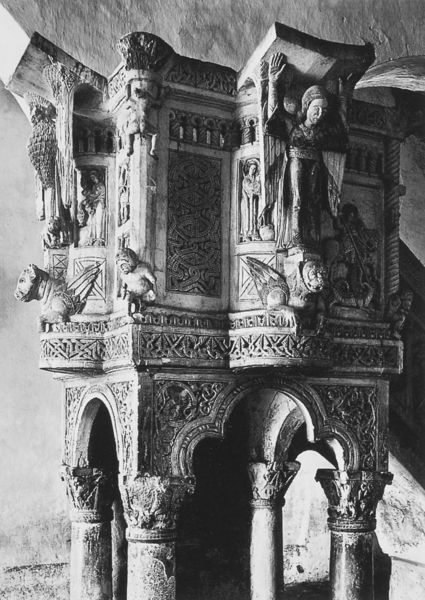
Titel: Kanzel von S. Maria del Lago, Moscufo
Standort: Moscufo, S. Maria del Lago (EU - I)
Schlagwörter: flügel, schatten, frau, licht, marmor, säule, säulen, tiere, muster, stein, engel, relief, bogen, italien, figuren, rundbogen, ornamente, verzierung, foto, bögen, orientalisch, schwarzweiß, kapitell, kanzel, weinrebe, symbole, tierköpfe, lapitell, pisano, tragefiguren, tragedkulptur, trageskulptur, evangeisten, poosano